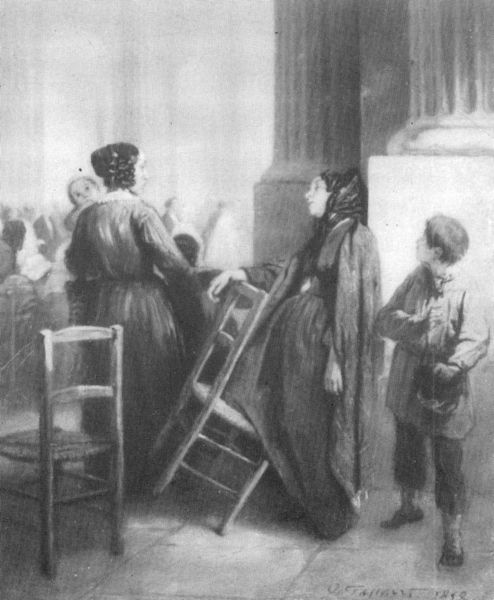
Titel: L'abandonnée
Künstler: Octave Tassaert
Standort: Montpellier
Institution: Musée Fabre
Schlagwörter: dunkel, hand, schatten, umhang, weiß, frauen, menschen, damen, frau, frisur, grau, haar, hell, hintergrund, hut, kleid, kleider, kreide, licht, pfeiler, raum, reden, schwarz, stuhl, stühle, säule, säulen, zeichnung, gebäude, tuch, gespräch, haube, menge, versammlung, gericht, hose, kappen, mütze, mützen, sockel, stehen, stein, tragen, diskutieren, hände, innenraum, schauen, signatur, kirche, sonne, haare, sessel, adel, kind, genre, kinder, lehne, beobachten, graphik, baby, farblos, pilaster, arbeiter, weib, weiber, kopftuch, angelehnt, bauch, plinthe, junge, schwanger, halle, foto, fotografie, versteckt, knabe, bub, kohle, lithographie, schwarz-weiß, streit, bürgertum, hauben, tasche, beten, kathedrale, sonntag, kleinkind, biedermeier, dienst, kirchenraum, müde, andacht, messe, schwart, tempel, stuhö, basis, dorisch, postament, anlehnen, klei, kupferstich, erschöpft, grautöne, schief, lehnend, gucken, veranstaltung, abbildung, schwach, kommunikation, erschöpfung, schwangere, gekippt, mde, kippen, umang, 1840, frauen junge, 1818, stolaa